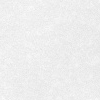
Atmospheric dust classification: dusty